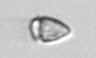
Label: Heterocapsa_rotundata